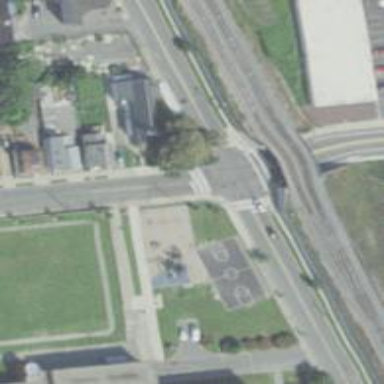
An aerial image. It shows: Marked crossing on the road.